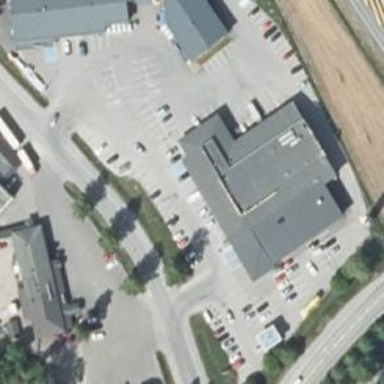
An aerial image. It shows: Retail area.